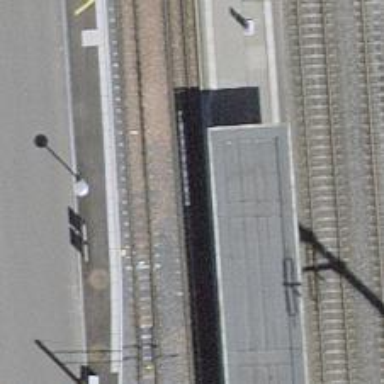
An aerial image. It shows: Tram stop with public transport stop position for trams.